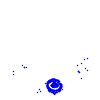
Particle: electron